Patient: sex M, age 64
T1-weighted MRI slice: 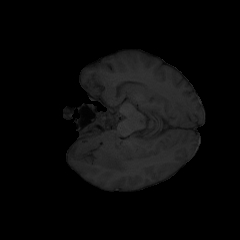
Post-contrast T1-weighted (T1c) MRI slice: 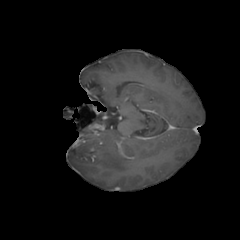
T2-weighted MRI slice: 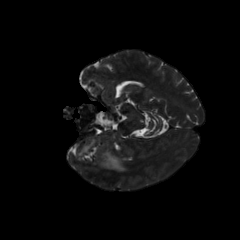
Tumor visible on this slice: yes
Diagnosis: Astrocytoma, IDH-mutant
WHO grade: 3